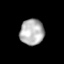
Tissue: prostate
Cell type: Myeloid cells
Senescence score: 0.3605
Nuclear area (px): 605
Mean DAPI intensity: 181.078